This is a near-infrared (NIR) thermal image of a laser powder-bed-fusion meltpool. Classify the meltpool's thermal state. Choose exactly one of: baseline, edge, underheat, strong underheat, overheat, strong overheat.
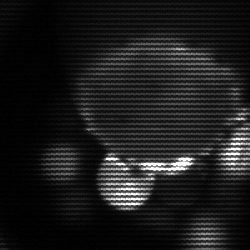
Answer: edge